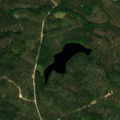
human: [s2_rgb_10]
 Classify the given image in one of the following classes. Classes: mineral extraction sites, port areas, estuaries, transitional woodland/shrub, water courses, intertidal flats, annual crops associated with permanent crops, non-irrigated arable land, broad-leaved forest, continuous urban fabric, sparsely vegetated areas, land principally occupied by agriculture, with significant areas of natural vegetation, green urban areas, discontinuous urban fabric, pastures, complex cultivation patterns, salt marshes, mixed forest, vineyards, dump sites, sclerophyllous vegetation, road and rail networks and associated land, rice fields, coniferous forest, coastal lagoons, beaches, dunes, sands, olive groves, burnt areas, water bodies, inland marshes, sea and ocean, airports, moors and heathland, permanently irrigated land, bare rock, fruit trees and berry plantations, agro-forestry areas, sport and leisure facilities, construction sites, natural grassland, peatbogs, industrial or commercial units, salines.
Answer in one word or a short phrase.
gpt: coniferous forest, mixed forest